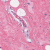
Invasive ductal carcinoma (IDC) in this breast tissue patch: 0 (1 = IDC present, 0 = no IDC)